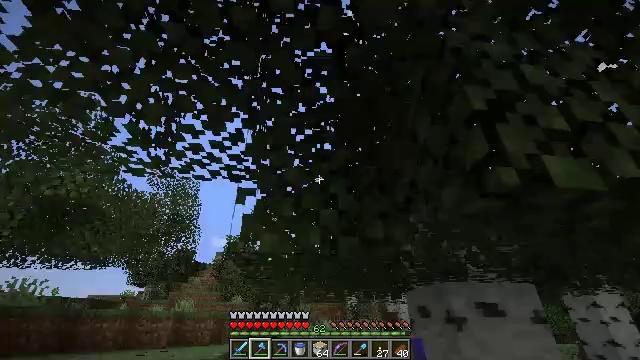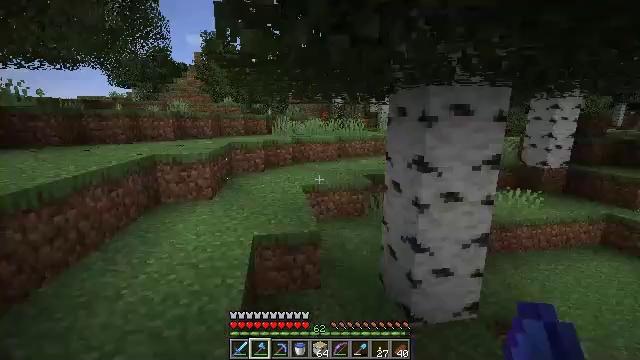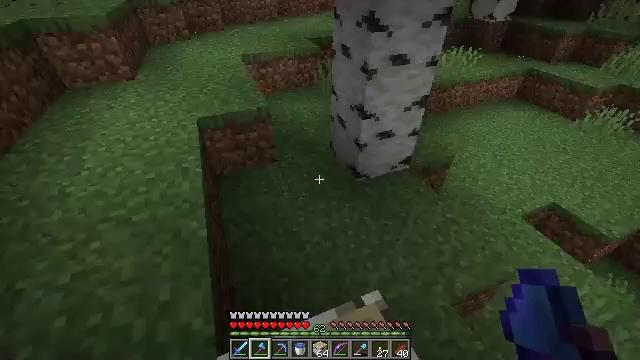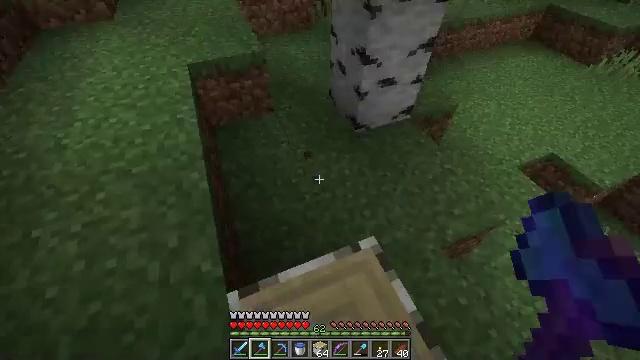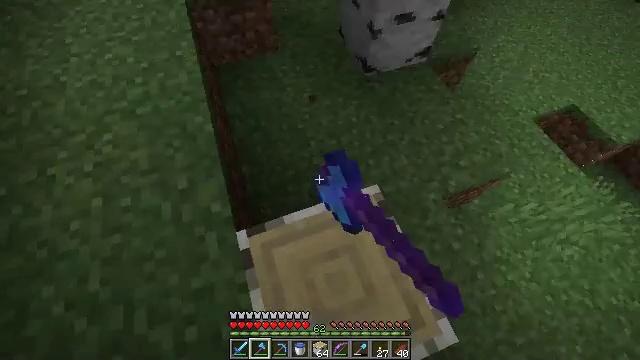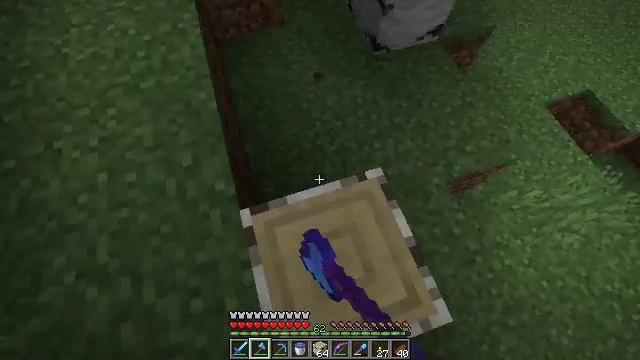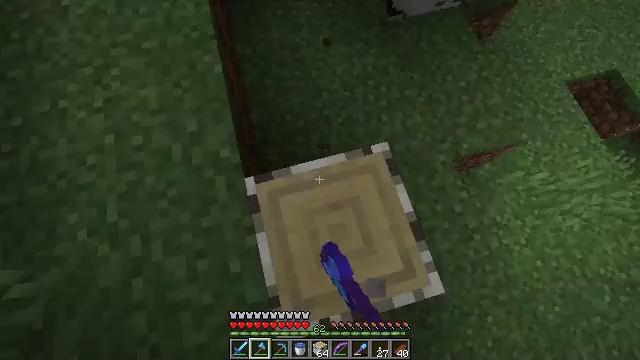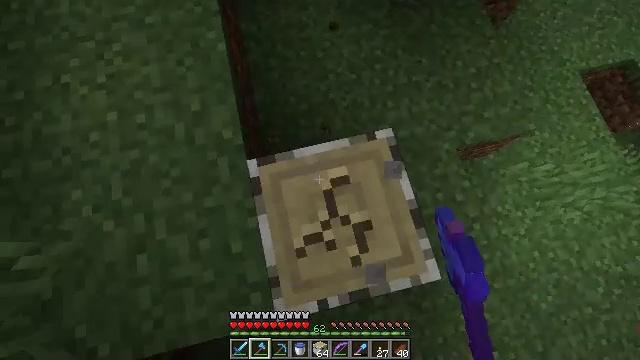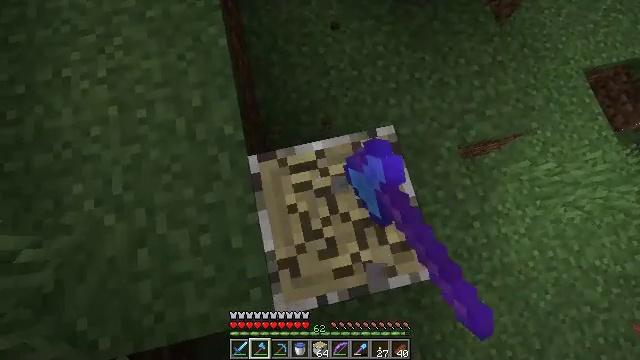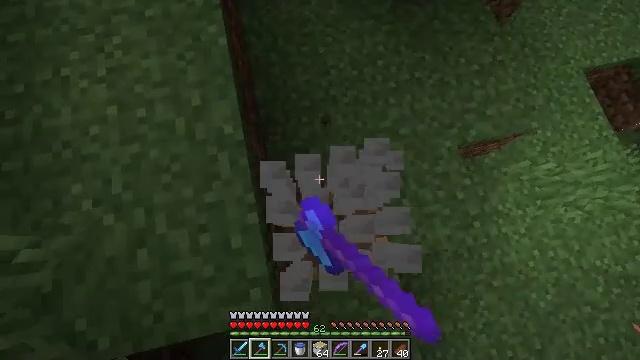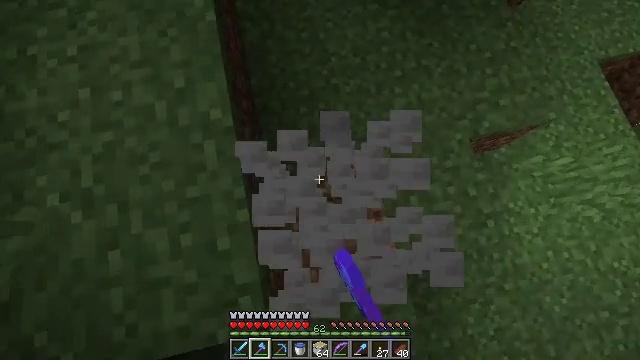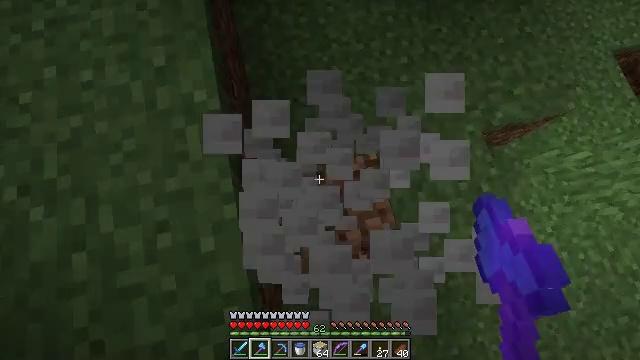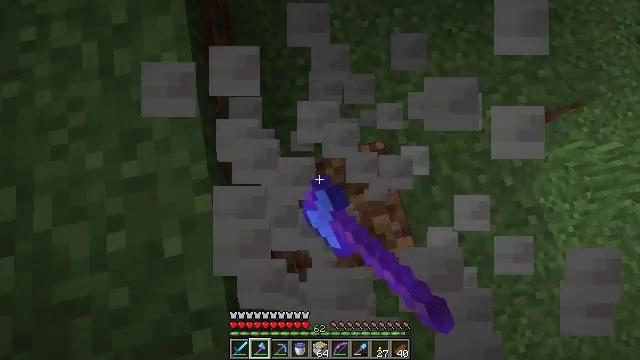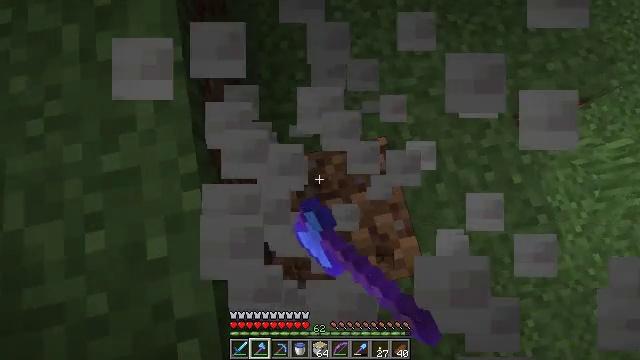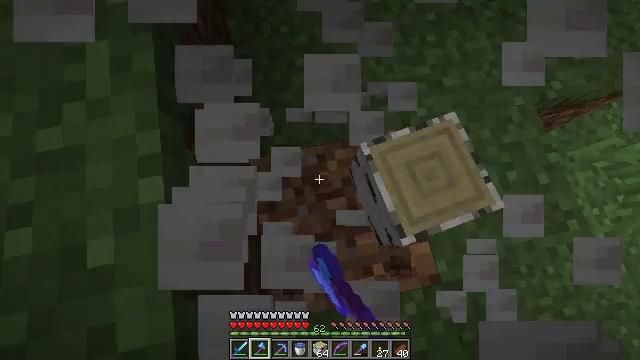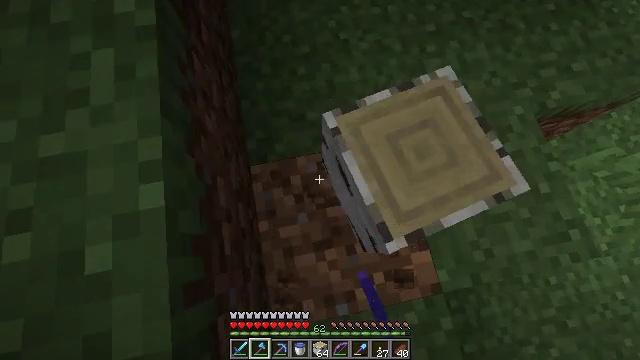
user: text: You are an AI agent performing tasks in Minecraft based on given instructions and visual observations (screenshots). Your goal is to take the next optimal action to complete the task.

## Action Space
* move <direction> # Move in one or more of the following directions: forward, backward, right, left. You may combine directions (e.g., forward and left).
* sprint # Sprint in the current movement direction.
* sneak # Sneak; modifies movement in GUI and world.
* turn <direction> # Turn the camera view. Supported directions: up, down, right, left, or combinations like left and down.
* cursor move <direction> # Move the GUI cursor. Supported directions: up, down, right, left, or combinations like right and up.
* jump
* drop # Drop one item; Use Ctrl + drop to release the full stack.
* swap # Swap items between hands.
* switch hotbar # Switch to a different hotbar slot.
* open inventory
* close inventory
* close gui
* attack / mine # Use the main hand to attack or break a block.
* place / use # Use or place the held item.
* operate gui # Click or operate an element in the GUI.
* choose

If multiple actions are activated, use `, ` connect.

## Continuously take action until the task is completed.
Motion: motion action
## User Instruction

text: Chop down the birch log.
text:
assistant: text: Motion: turn right and down
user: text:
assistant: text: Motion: turn right and down
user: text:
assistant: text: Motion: turn down, attack / mine
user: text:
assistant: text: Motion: turn left and down, attack / mine
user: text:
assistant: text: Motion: turn left and down, attack / mine
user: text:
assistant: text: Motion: turn left and down, attack / mine
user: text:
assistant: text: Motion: turn left and down, attack / mine
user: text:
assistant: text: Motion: attack / mine
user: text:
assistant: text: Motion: attack / mine
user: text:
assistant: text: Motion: attack / mine
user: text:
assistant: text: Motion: attack / mine
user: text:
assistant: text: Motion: attack / mine
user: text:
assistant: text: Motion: attack / mine
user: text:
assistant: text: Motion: no_op
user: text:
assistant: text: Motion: turn up
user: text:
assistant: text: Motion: no_op
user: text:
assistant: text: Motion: turn right and up
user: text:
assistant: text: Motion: turn right and up
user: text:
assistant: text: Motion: turn right
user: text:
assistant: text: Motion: turn up
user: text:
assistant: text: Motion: turn up
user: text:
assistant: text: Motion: turn up
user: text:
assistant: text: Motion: move forward, turn up
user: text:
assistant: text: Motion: move forward, turn right and up
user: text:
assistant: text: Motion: move forward, turn right and up
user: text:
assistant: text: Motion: move forward, turn right and up
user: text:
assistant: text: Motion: move forward, turn right and up
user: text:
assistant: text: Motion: move forward, turn right and up
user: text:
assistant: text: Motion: move forward, turn right and up
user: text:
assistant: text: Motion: move forward, turn right and up